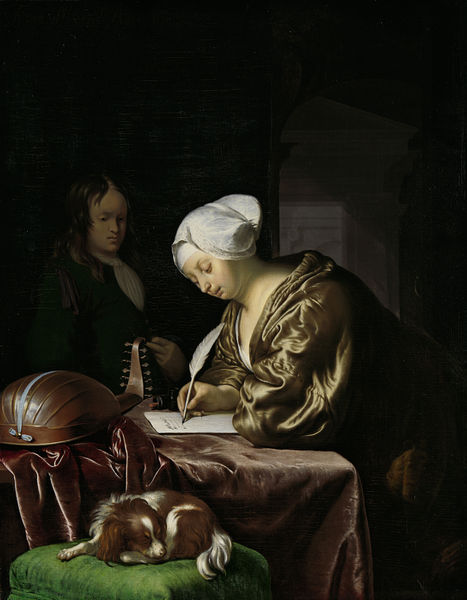
Titel: De briefschrijfster
Künstler: Frans van (I) Mieris
Standort: Amsterdam
Institution: Rijksmuseum
Schlagwörter: dunkel, feder, mann, frau, stirn, tisch, weiss, hund, tuch, haube, samt, lange haare, gitarre, seide, liegen, zwei, weib, hohe stirn, schreiben, gruen, laute, langhaarig, ahbe, langhaariger